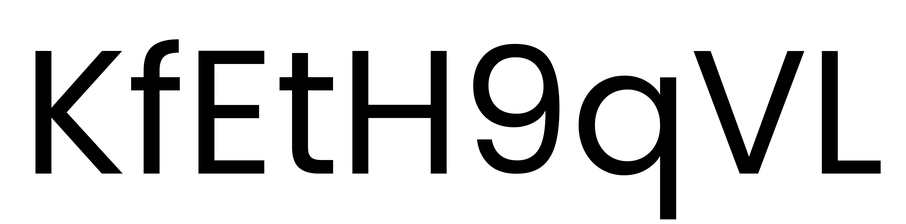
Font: Poppins-Regular